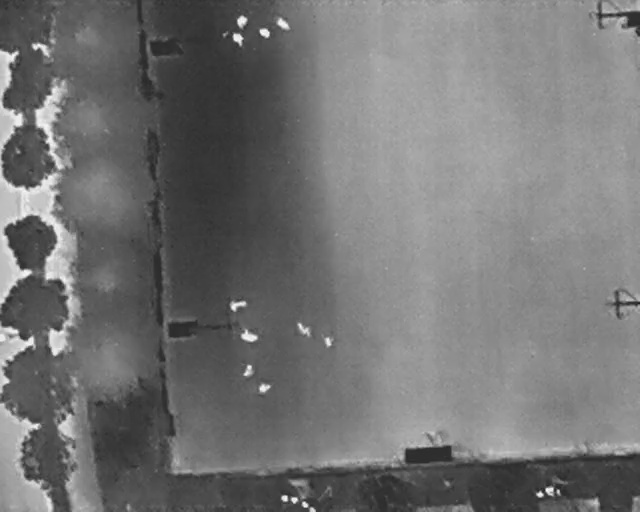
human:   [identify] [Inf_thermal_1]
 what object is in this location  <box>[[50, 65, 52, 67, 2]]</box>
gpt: <ref>1 small person at the center</ref>